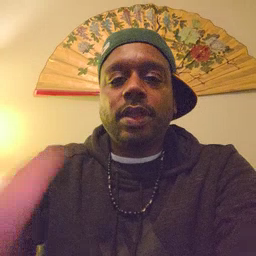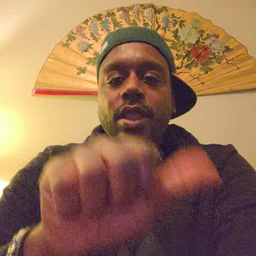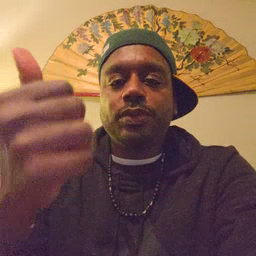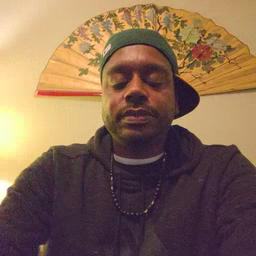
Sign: another